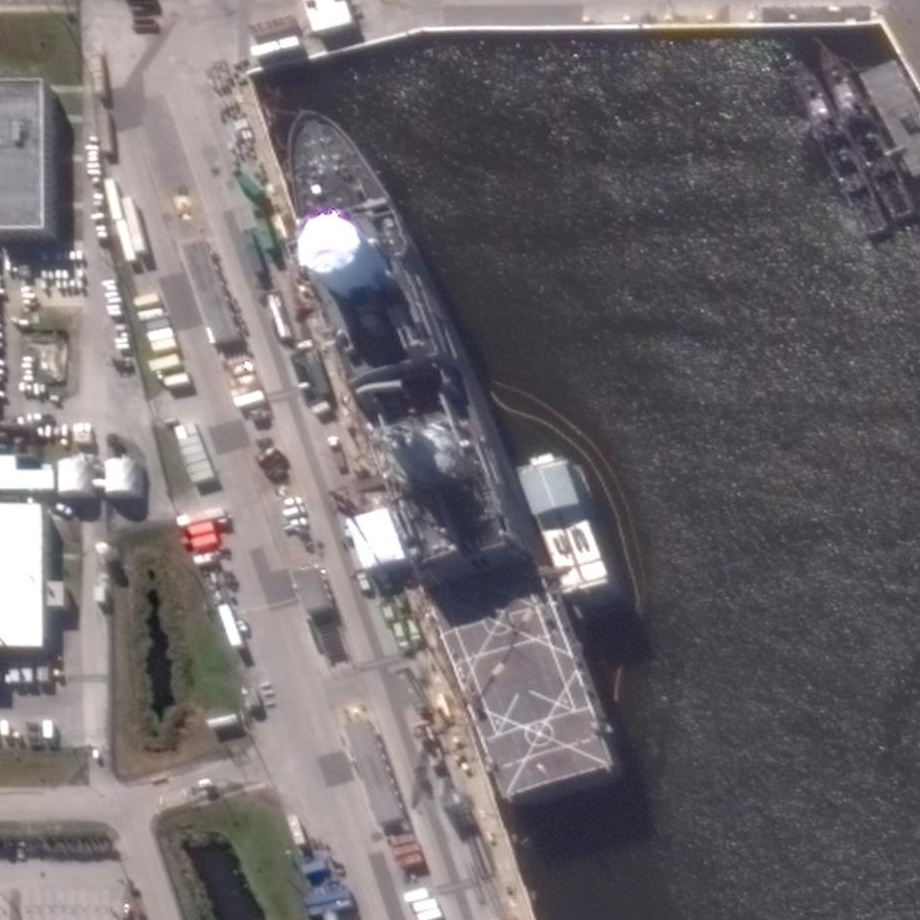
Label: San_Antonio-class_transport_dock